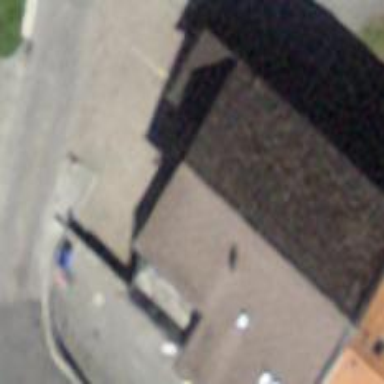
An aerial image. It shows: Post office.